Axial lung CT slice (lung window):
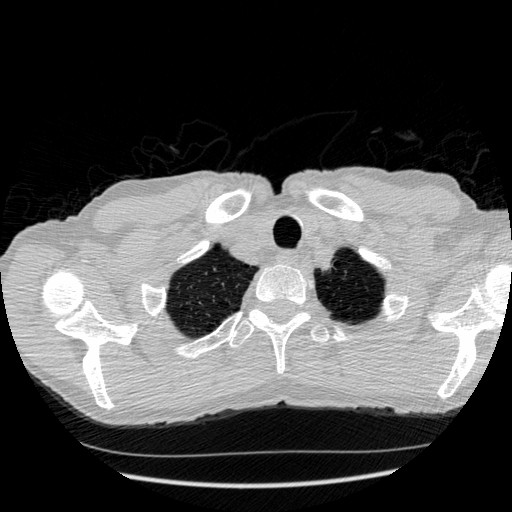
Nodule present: no